Field crop: maize
Growth stage: 2
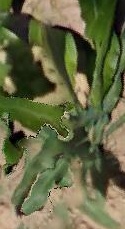
Species: maize